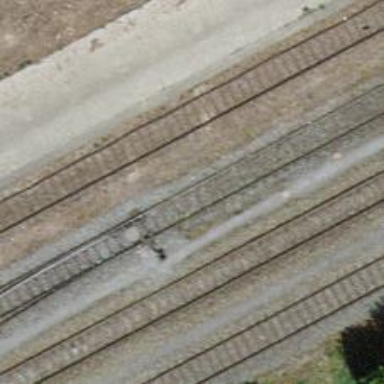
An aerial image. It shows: Railway switch.